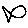
Label: fish